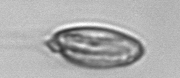
Label: Katodinium_or_Torodinium